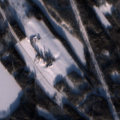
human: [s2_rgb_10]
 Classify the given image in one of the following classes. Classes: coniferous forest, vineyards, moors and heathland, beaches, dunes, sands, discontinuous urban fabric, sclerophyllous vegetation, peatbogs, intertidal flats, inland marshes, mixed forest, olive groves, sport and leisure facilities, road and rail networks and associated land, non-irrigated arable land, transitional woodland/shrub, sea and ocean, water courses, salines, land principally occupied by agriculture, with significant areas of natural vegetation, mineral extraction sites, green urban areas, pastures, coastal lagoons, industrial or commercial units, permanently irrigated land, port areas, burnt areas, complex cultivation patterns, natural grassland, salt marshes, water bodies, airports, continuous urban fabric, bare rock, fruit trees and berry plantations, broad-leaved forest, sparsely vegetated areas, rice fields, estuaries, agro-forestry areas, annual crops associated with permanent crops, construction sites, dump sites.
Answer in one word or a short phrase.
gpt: non-irrigated arable land, coniferous forest, mixed forest, water bodies